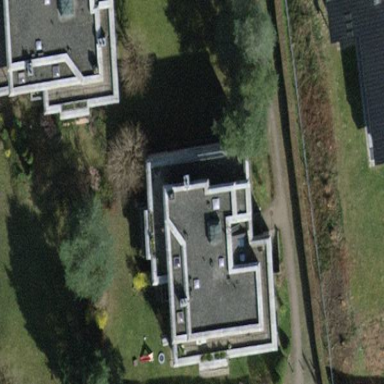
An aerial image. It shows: The building has flat roof that is oriented across.